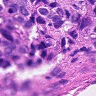
Metastatic tissue present: yes